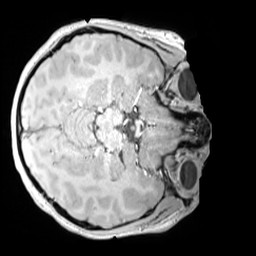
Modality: MP2RAGE
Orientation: axial
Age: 10
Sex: female
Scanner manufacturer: siemens
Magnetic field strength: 3 T
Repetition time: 4 s
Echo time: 0.00303 s